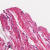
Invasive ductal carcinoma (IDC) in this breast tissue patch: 0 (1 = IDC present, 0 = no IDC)